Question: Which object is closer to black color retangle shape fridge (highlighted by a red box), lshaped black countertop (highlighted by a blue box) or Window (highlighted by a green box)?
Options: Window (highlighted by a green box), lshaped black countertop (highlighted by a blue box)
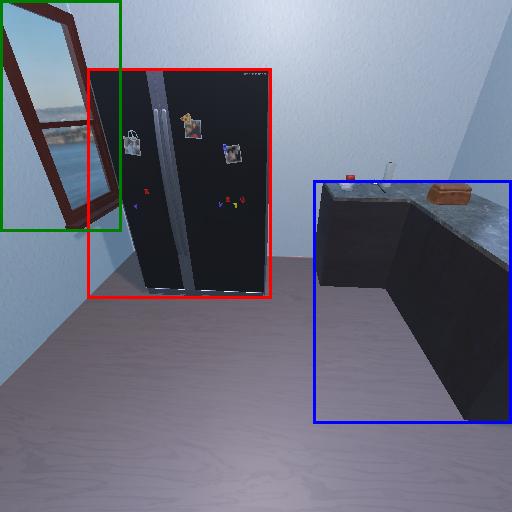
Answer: Window (highlighted by a green box)